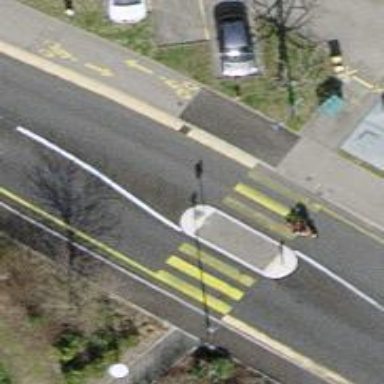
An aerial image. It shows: Marked zebra crossing with island in the middle.